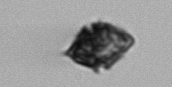
Label: Kryptoperidinium_triquetrum